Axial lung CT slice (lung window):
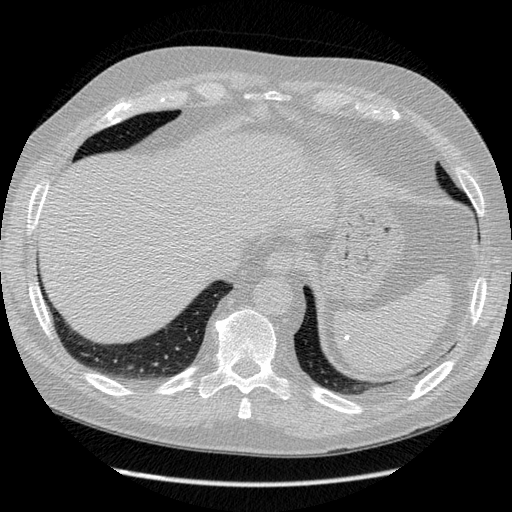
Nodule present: no